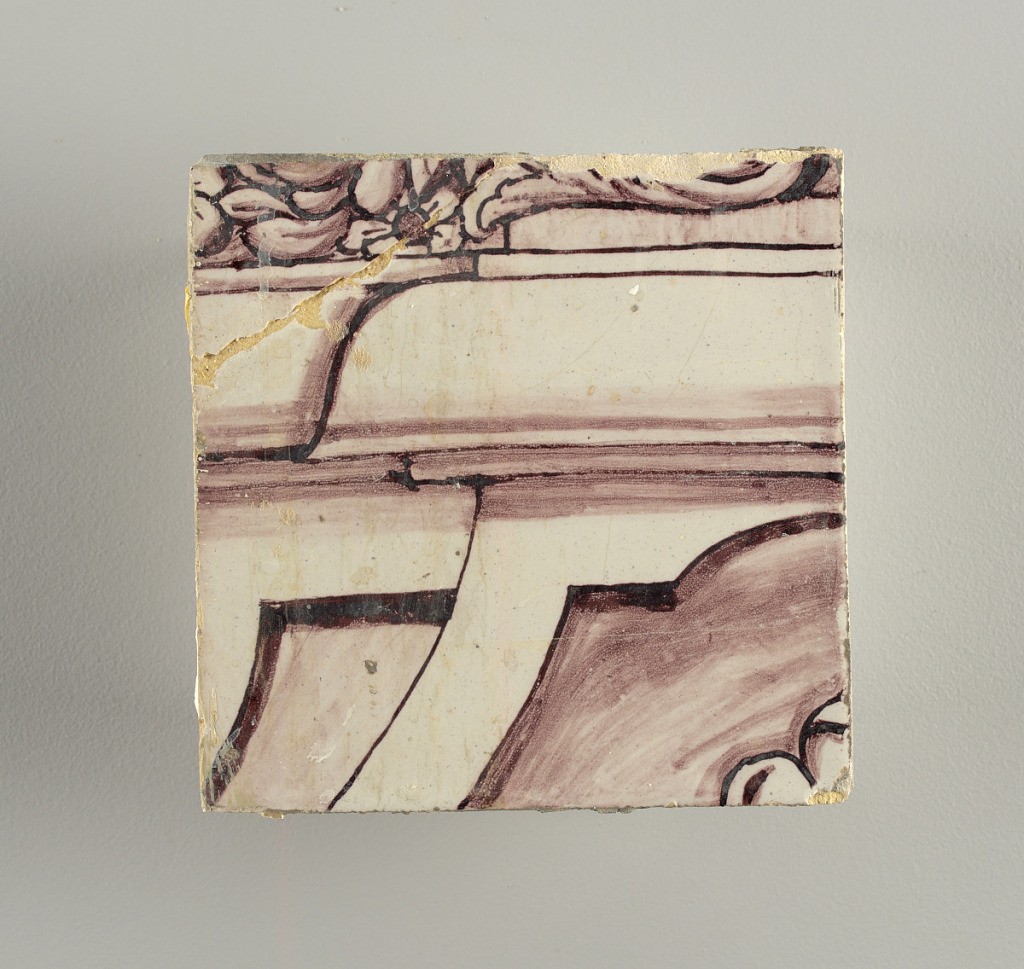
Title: Wall facing
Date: ca. 1725
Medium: tin-glazed earthenware, underglaze
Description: Running design for a frieze or a dado, composed of scrolls of foliage and strapwork, and four repeating motifs--a seated woman in a small upright oval medallion, a putto seated on a rocailled base, and strapwork in axial pattern.  The various panels, A to F, show various repeats of the same design, all being five tiles high and a varying number of tiles wide.